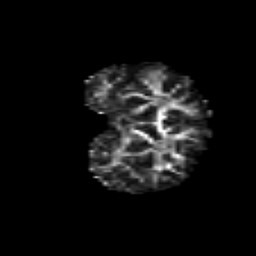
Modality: FA
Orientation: coronal
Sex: male
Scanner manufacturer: siemens
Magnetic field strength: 3 T
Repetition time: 5 s
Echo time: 0.071 s